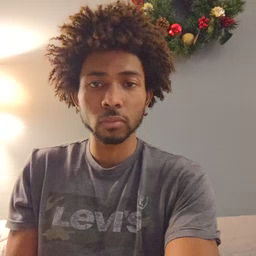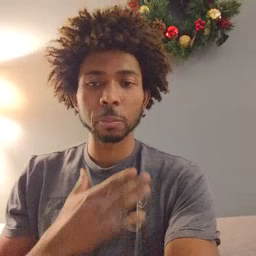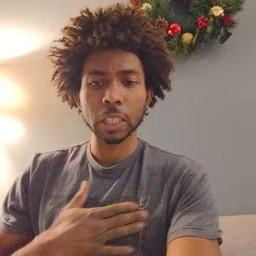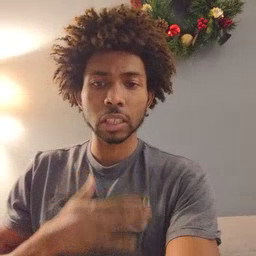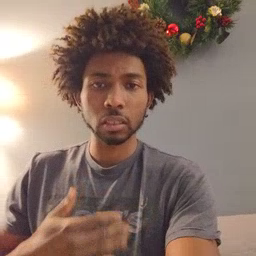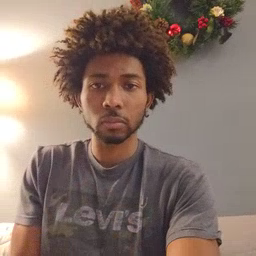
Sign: please